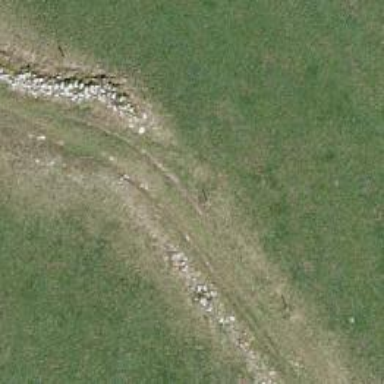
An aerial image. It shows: Track with very rough surface.